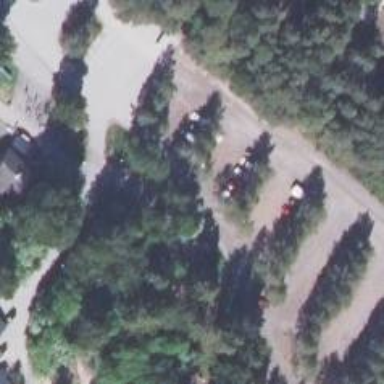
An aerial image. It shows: Driveway leading to service road.